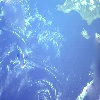
Label: water